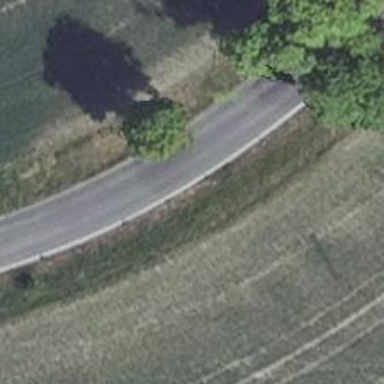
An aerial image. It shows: Secondary road with asphalt surface.